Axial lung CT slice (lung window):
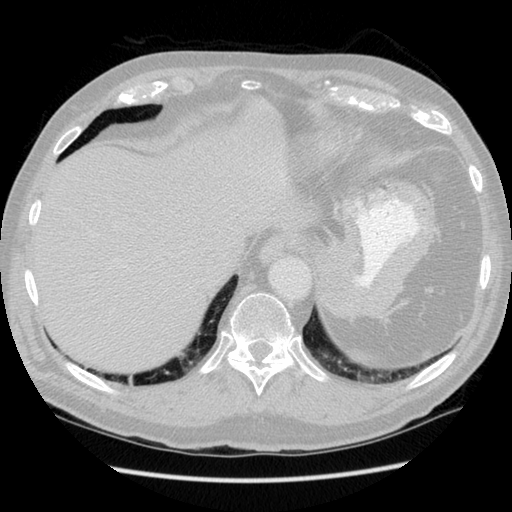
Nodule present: no